Interaction volume radius: 5 \u00c5
Interaction volume height: 10 \u00c5
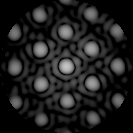
Disorder parameter: 0.0886